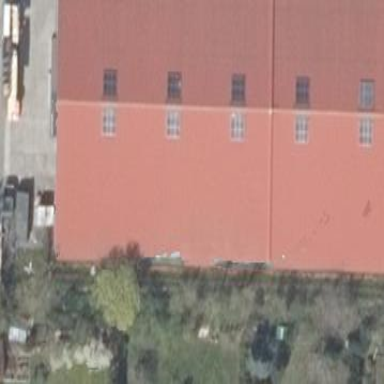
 where the roof is oriented along the structure."